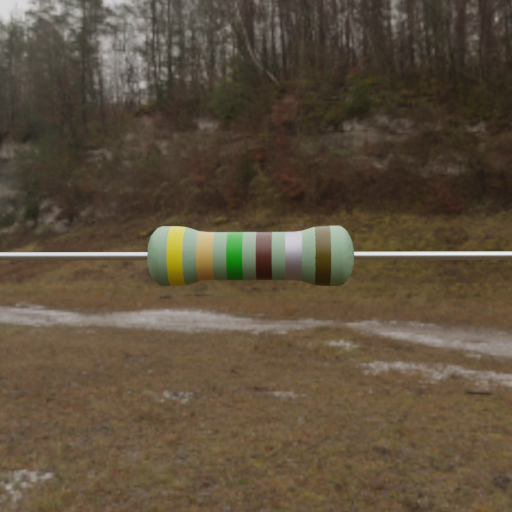
Resistor colour bands (in order): yellow, gold, green, brown, silver, brown